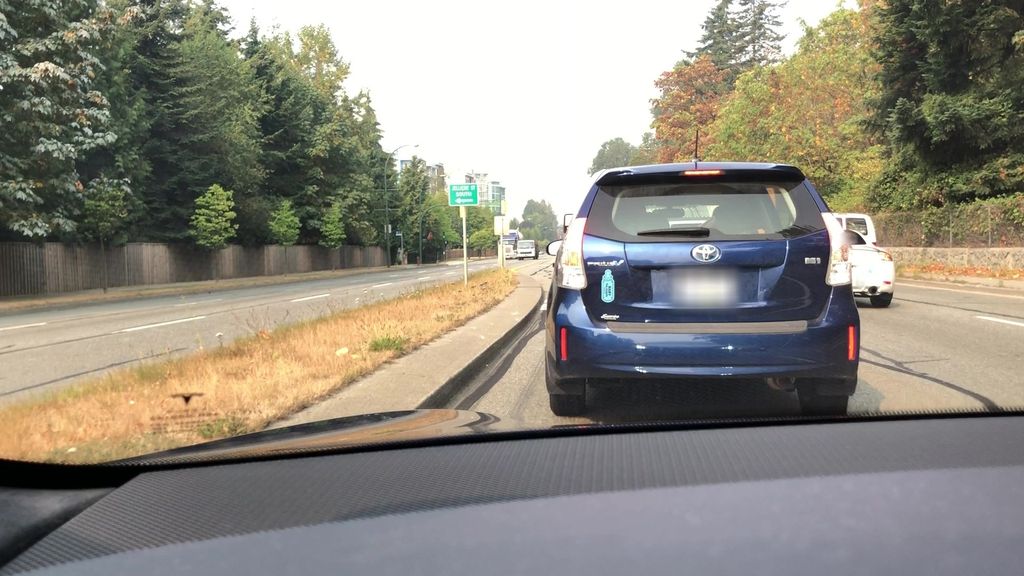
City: vancouver